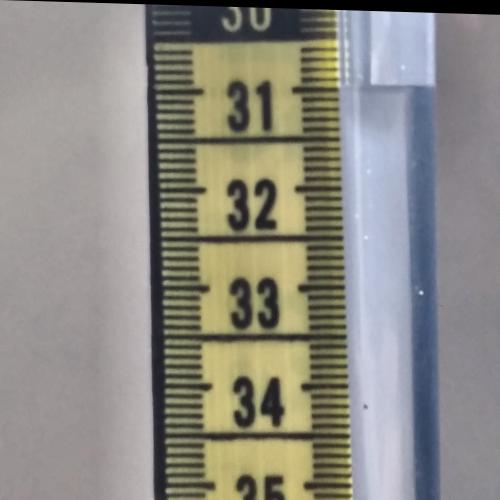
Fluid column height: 31.0 cm